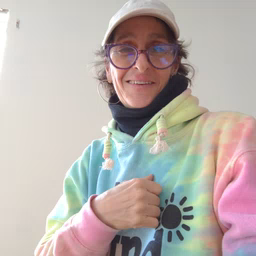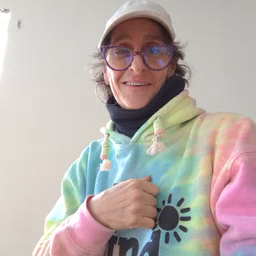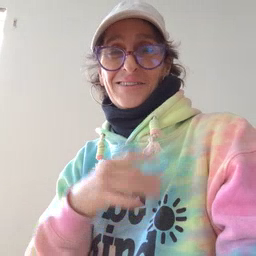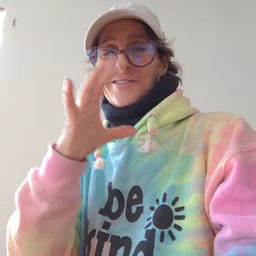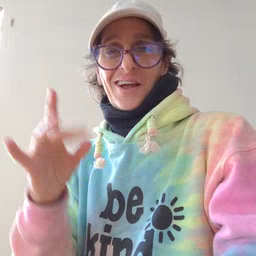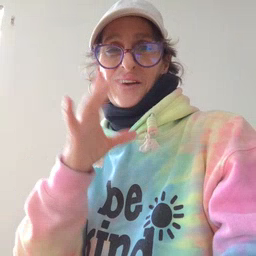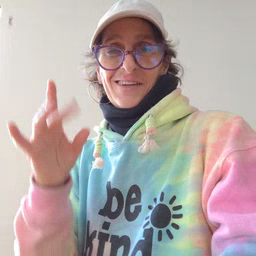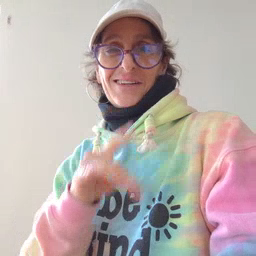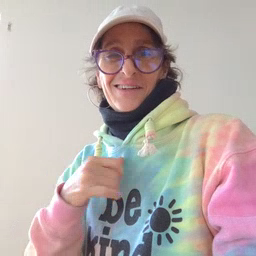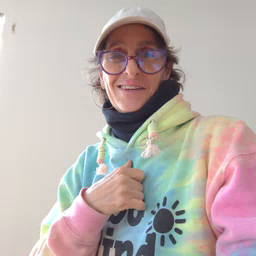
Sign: story